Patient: sex F, age 36
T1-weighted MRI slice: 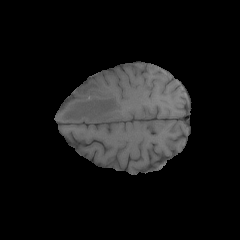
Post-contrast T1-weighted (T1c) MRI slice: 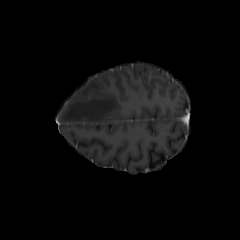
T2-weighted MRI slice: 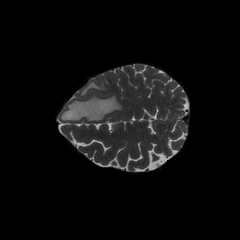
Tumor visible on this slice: yes
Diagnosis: Glioblastoma, IDH-wildtype
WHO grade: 4